Aerial crown-view tile of a tropical tree (Barro Colorado Island, Panama), acquired 20250818:
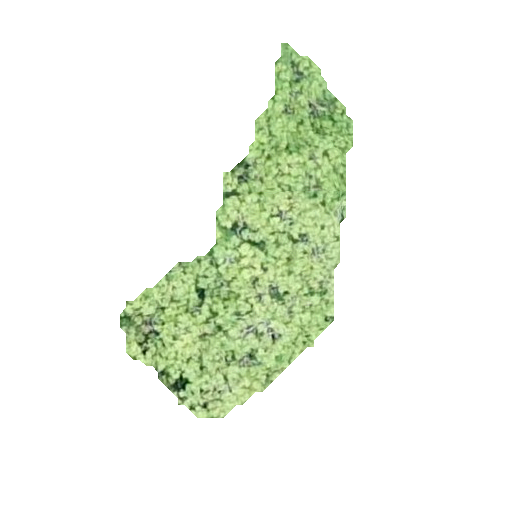
Species: Tabebuia rosea
GBIF accepted scientific name: Tabebuia rosea
Crown area: 62.507 m²